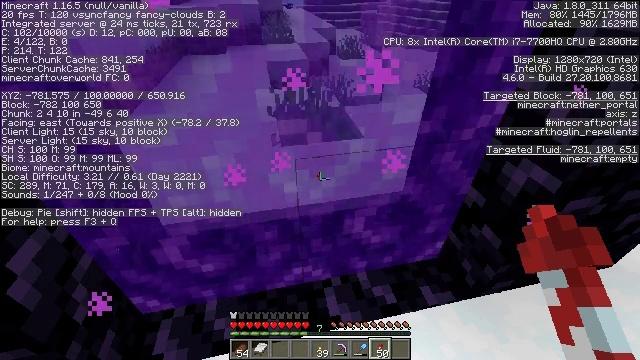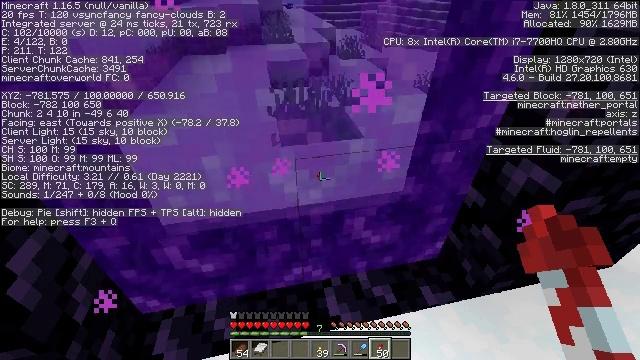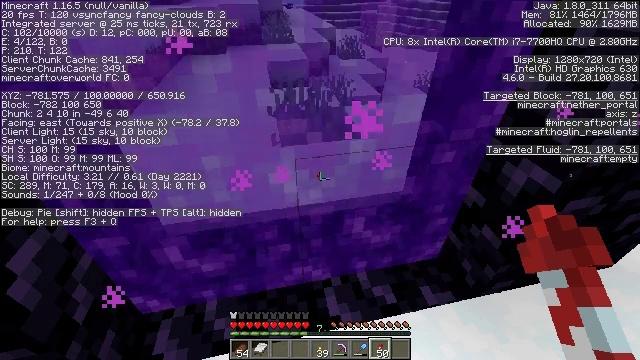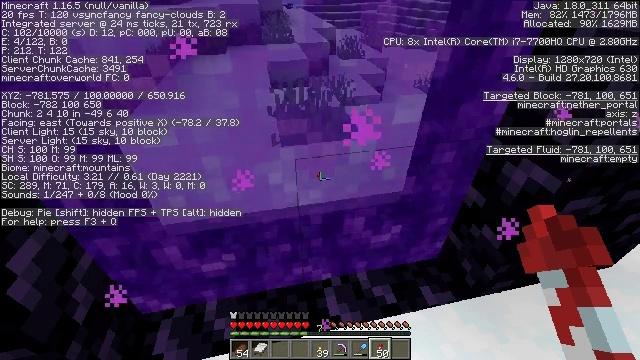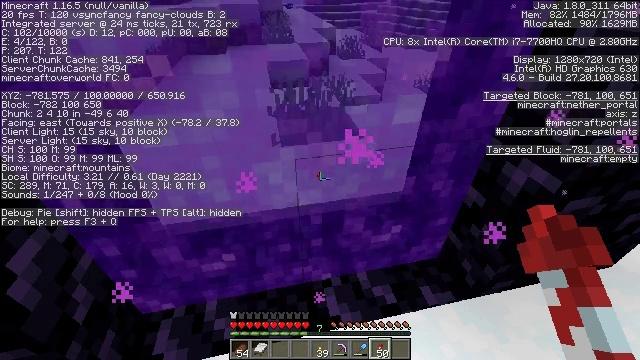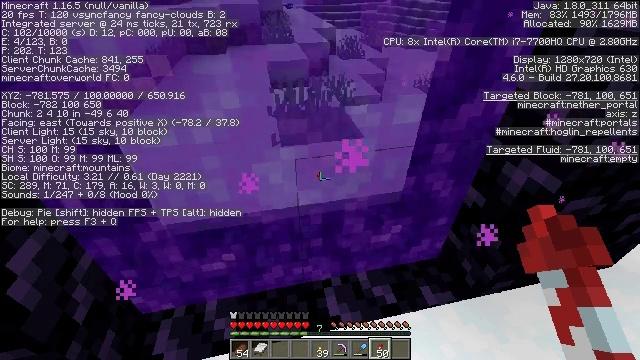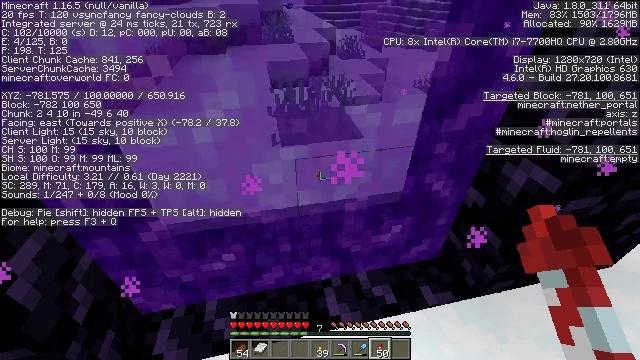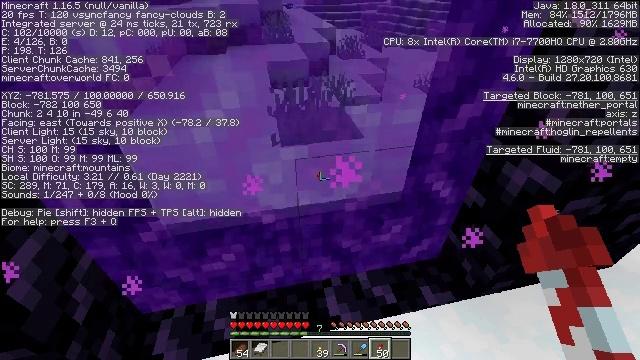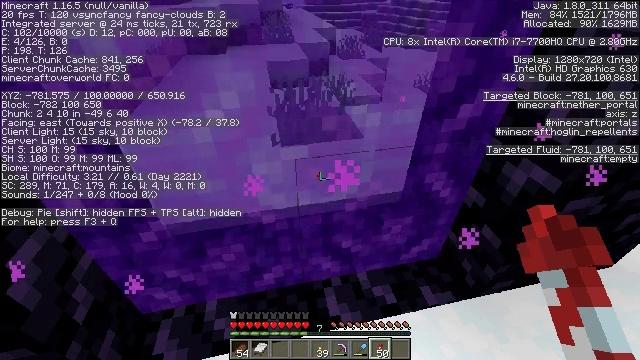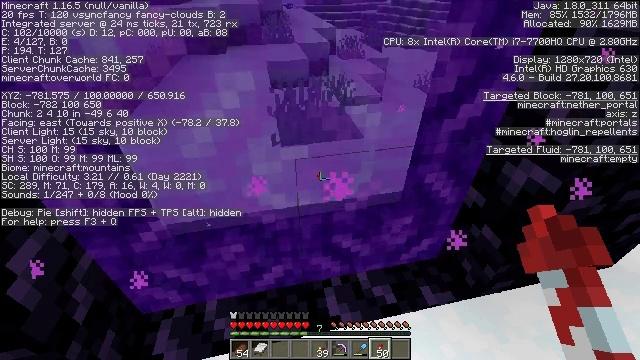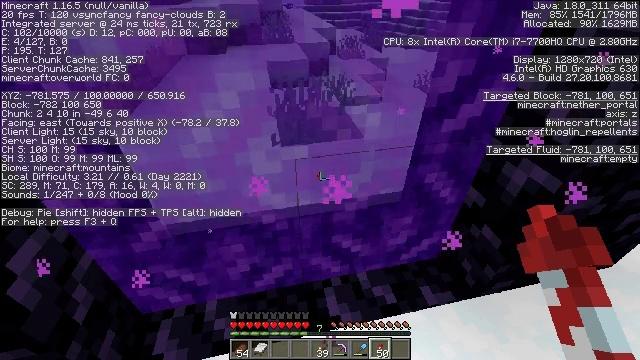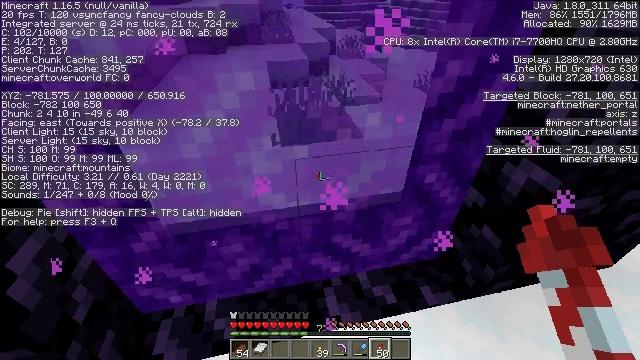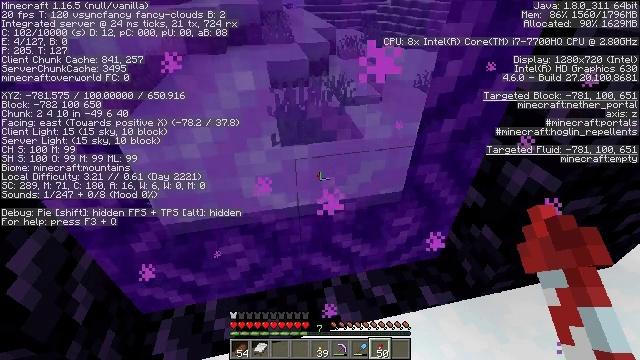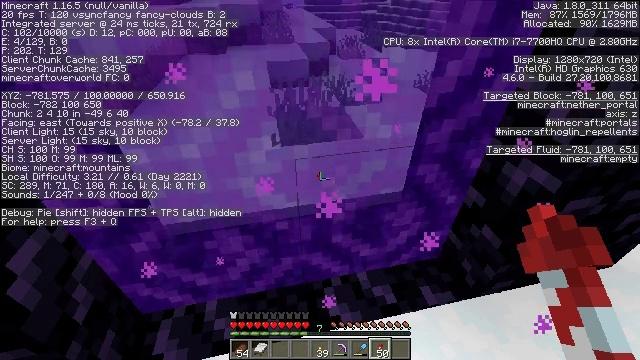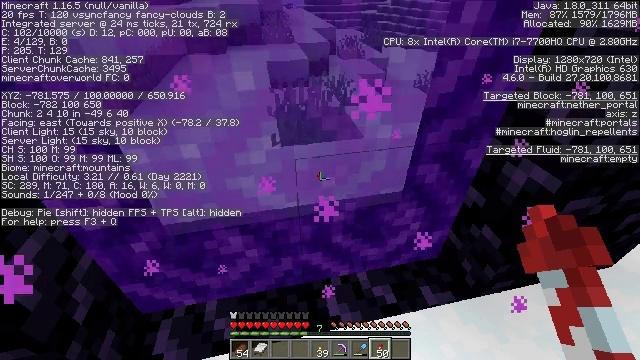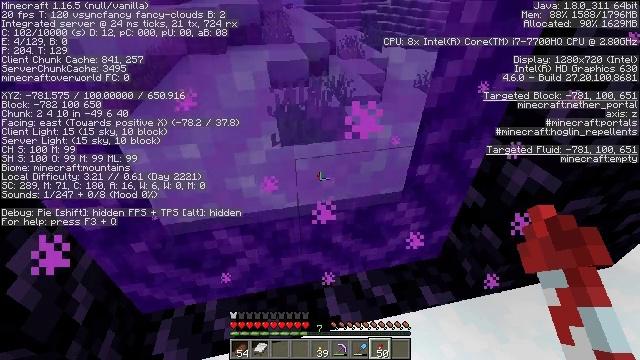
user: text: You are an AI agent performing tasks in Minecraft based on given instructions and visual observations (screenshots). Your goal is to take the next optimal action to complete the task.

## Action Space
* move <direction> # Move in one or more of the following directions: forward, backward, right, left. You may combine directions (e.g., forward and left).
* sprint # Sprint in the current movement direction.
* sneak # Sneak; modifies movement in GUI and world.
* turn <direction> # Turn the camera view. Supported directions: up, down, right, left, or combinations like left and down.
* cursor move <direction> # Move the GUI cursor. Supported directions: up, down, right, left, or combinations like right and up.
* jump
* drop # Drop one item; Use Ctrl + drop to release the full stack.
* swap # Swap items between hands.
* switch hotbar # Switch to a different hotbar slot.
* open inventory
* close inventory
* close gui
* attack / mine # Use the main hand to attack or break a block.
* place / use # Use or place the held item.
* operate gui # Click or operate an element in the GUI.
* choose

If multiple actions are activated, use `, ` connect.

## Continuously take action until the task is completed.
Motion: motion action
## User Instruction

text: Gather ice for building or crafting.
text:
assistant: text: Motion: no_op
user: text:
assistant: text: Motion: no_op
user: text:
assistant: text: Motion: no_op
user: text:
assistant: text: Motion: no_op
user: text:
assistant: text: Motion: no_op
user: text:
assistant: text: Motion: no_op
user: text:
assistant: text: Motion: no_op
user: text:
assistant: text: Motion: no_op
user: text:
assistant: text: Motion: no_op
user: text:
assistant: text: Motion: no_op
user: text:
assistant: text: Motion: no_op
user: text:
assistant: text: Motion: no_op
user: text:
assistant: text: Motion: no_op
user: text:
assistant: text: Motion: no_op
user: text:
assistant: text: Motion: no_op
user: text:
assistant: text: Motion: no_op
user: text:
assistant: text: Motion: no_op
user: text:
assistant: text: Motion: no_op
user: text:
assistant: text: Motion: no_op
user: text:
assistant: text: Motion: no_op
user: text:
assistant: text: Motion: no_op
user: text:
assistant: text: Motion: no_op
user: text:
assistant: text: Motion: no_op
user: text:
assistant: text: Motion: no_op
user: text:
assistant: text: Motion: no_op
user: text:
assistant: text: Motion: no_op
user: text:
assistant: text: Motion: no_op
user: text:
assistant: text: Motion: no_op
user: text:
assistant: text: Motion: turn right
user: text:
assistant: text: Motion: turn right